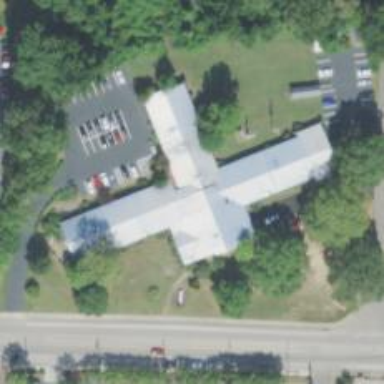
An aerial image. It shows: Nursing home.